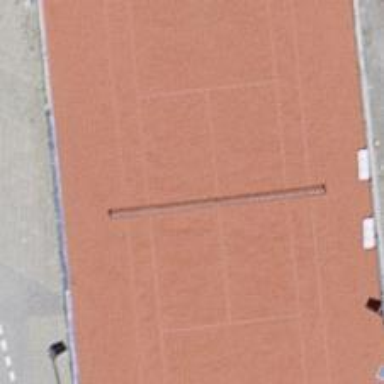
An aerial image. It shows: Tennis court on the leisure land pitch.